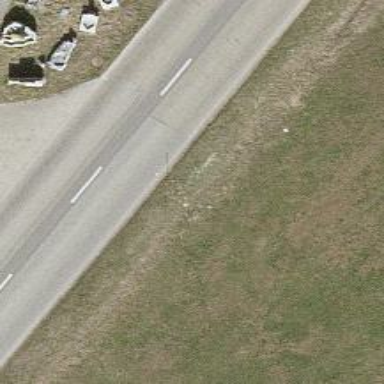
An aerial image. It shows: Tertiary road with asphalt surface.